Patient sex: M
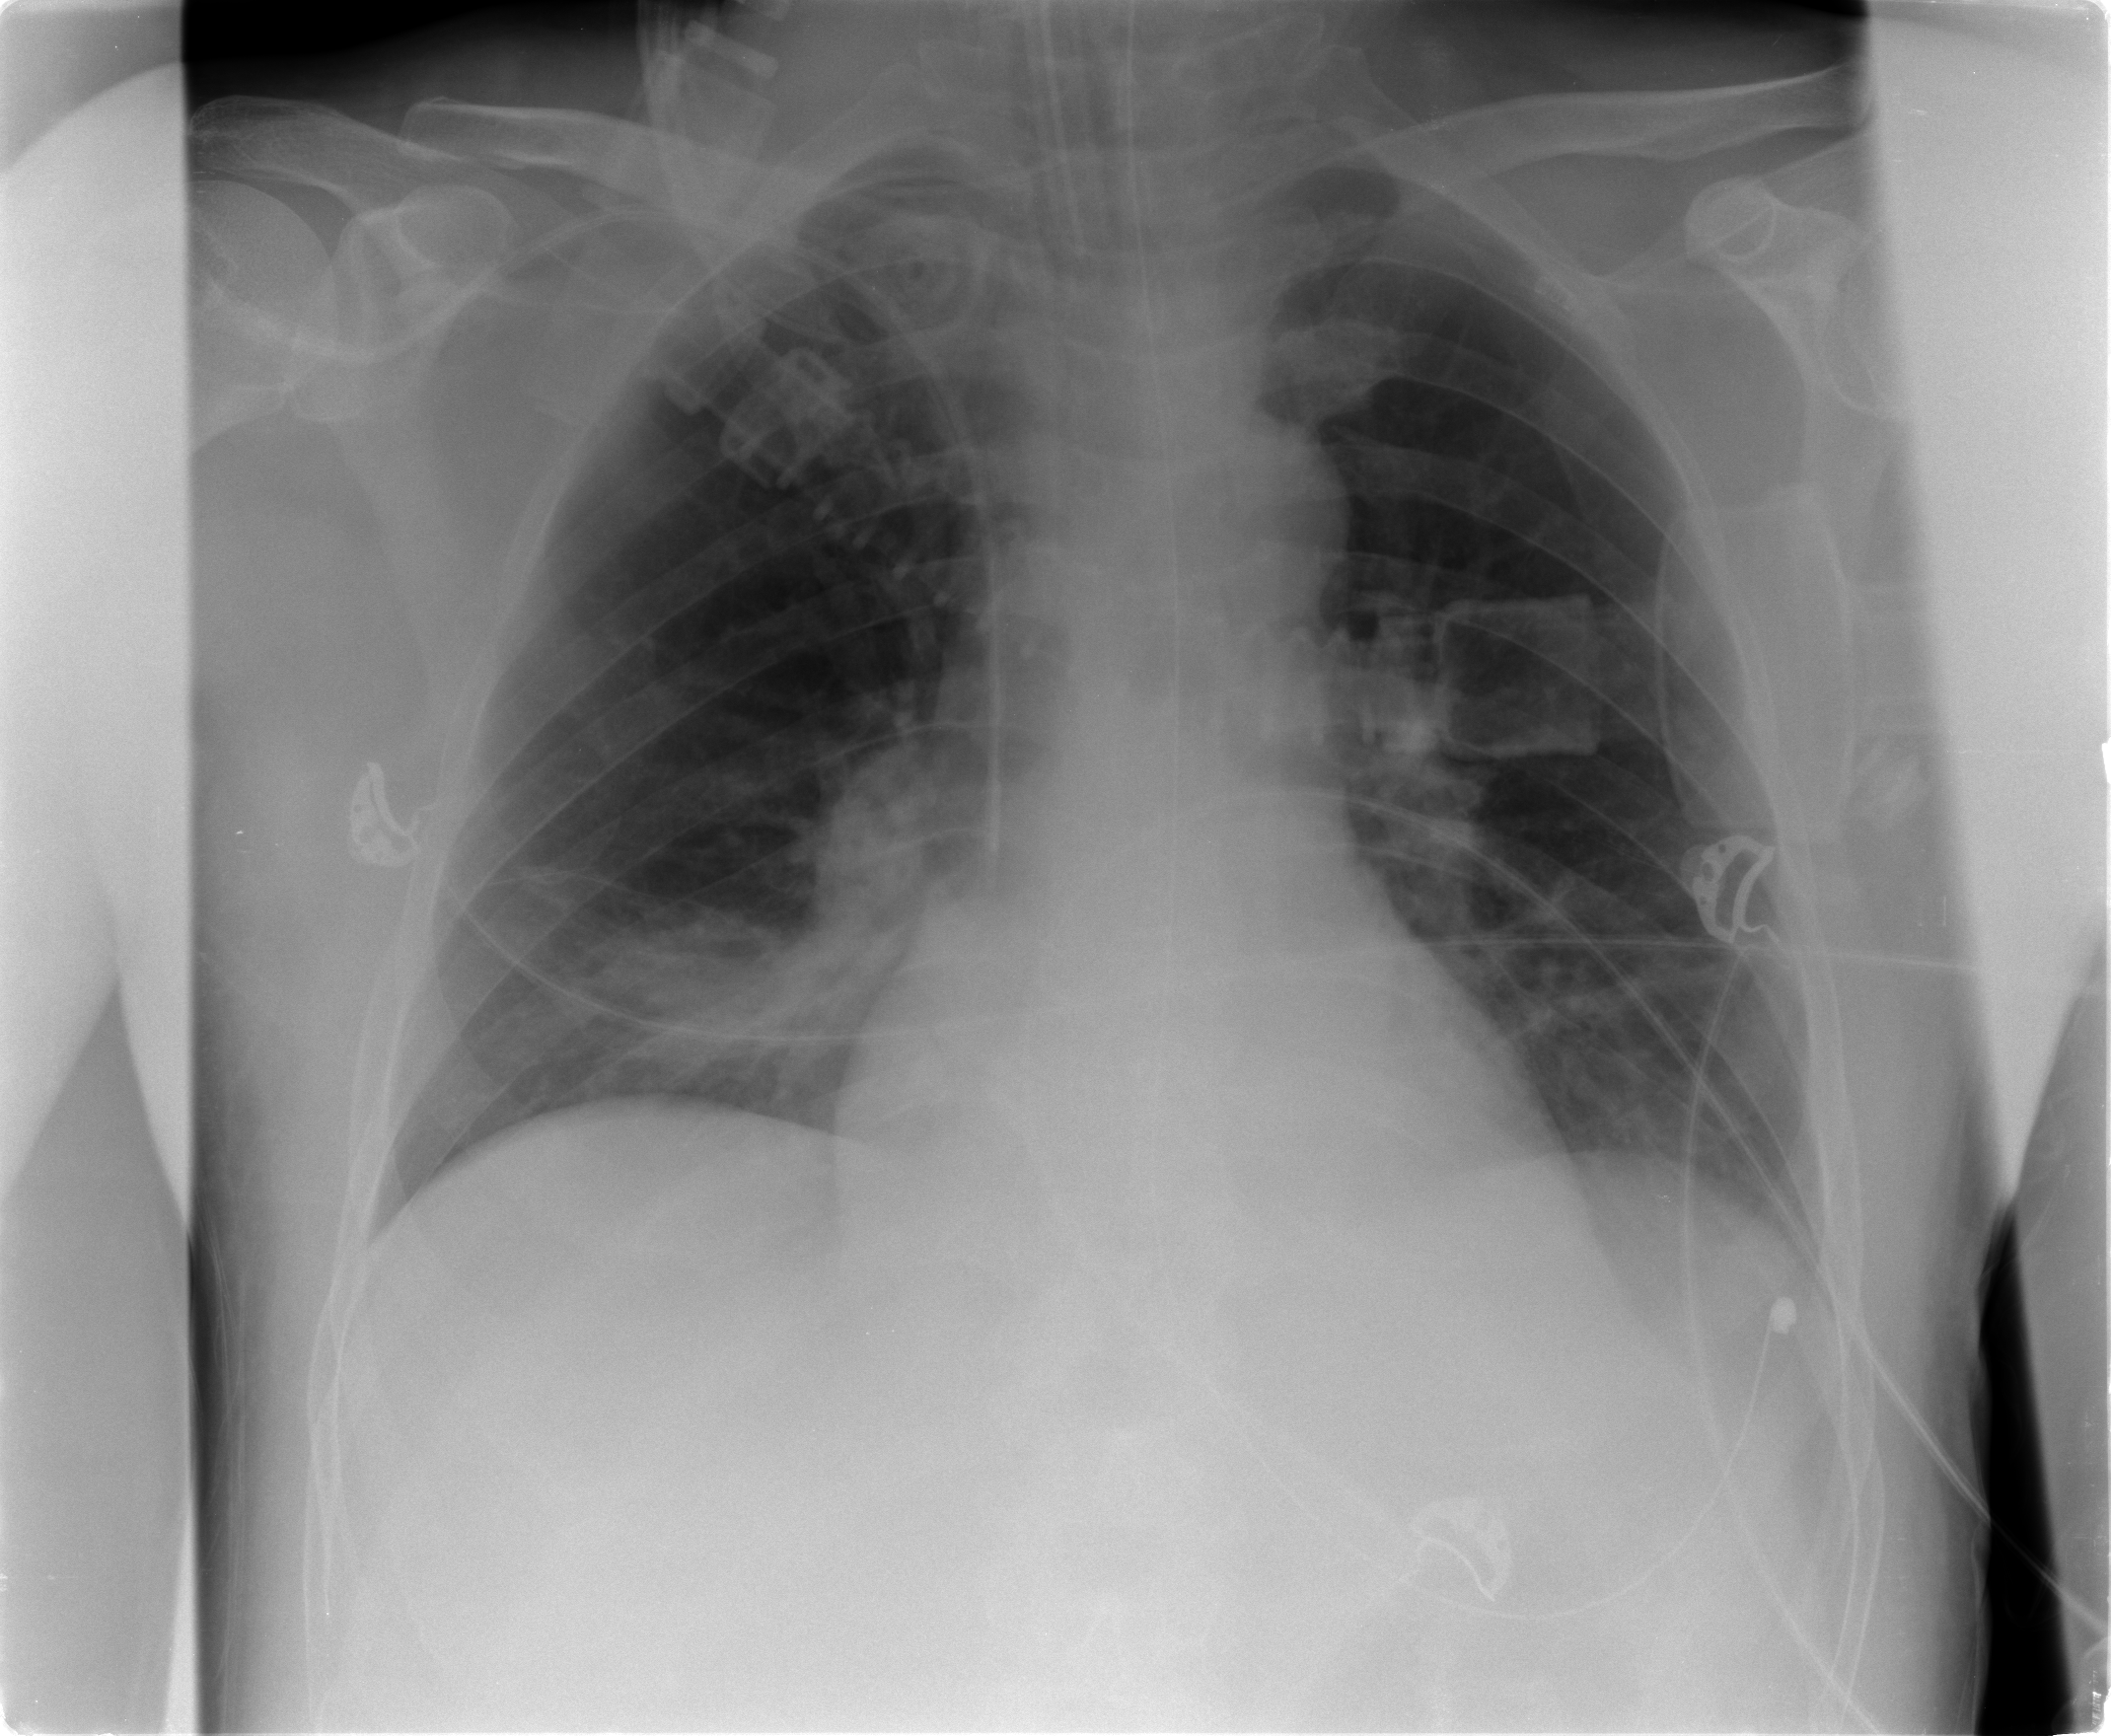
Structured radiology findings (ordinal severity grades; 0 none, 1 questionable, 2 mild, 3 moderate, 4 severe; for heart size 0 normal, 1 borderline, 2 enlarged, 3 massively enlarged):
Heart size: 0
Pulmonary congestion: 0
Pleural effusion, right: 0
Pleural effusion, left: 0
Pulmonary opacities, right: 2
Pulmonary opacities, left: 0
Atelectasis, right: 2
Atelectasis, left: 0